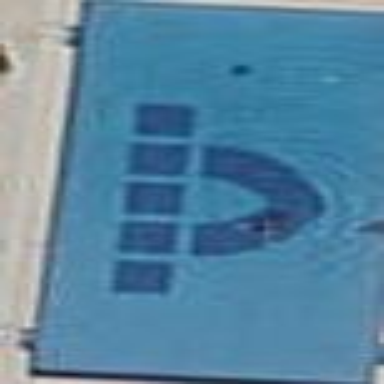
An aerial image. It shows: Swimming pool located in leisure land.